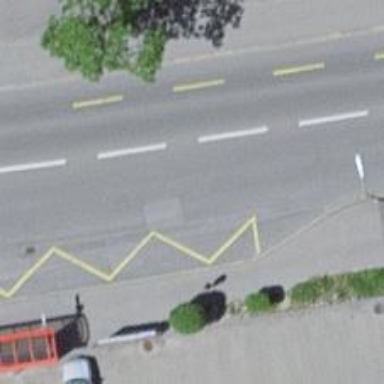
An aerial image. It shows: Bus stop with shelter. It is platform for public transport.